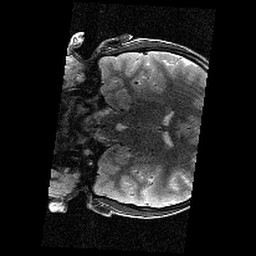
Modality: T2w
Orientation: coronal
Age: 11
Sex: male
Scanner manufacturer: siemens
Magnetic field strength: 3 T
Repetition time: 9.23 s
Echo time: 0.067 s